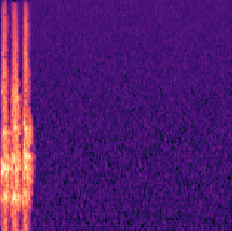
Sound class: Dog